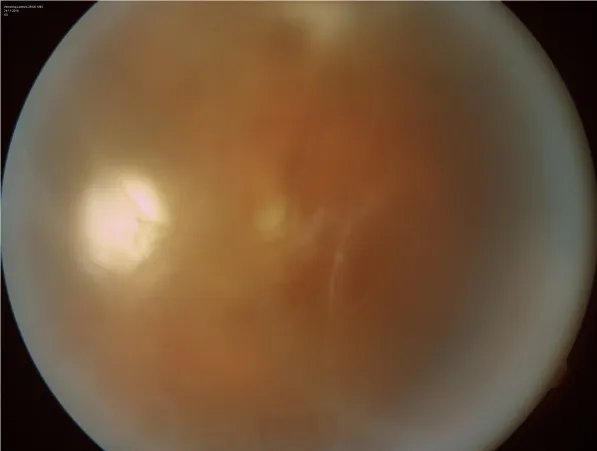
Vitreous haze in the left eye.
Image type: medical_photograph (other_medical_photograph)